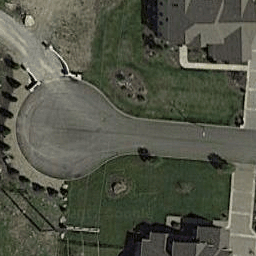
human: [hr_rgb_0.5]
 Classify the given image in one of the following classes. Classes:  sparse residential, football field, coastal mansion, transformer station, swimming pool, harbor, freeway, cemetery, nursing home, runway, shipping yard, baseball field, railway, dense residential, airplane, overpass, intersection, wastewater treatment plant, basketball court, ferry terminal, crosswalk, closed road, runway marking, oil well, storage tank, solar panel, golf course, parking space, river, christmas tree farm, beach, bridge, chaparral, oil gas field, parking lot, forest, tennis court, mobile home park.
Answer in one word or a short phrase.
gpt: closed road